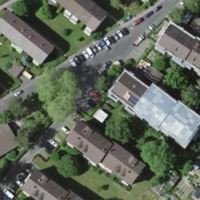
EUNIS habitat code: 54
Species observed at this site:
Veronica filiformis